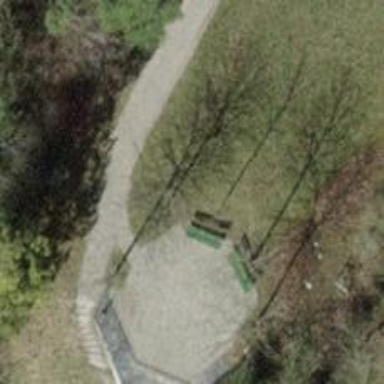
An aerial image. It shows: Bench for seating.